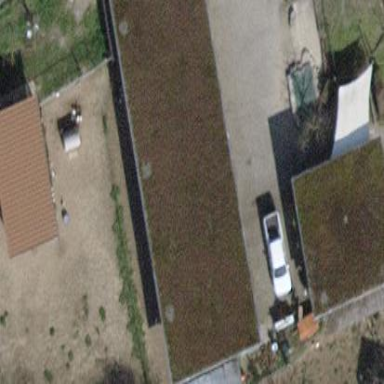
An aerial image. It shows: Flat-roofed farm auxiliary building.